Question: In my web i allow user to post comment with there name and picture. I have notice one issue that when some one post bigger picture in comment using html code it run out of comment box. so all i want is thing should stay inside a comment box. not matter how big picture they post. i have posted all detail below kindly help thanks :|

My html
'''
<div class="mycomment">
<div id="postpic">
<img id="profile_pic" width="50px" height="150px" src="image/user/1.gif" class="">
</div>
<div class="mycommentpost">
<a class="postername" href="profile.php?userID=1">Deepak Kumar: </a><br>
<img src="http://i00.i.aliimg.com/wsphoto/v0/789295022/-font-b-Easter-b-font-day-font-b-Bunny-b-font-ears.jpg" width="650" height="350" alt="">
</div>
</div>
'''
My css:
'''
.mycomment {
font-weight: normal;
color: #000000;
border: 2px solid #DEDEDE;
letter-spacing: 1pt;
font-family: arial, helvetica, sans-serif;
float: left;
width: 550px;
margin: 20px 0;
}
#postpic {
float: left;
width: 70px;
}
.mycommentpost {
font-weight: normal;
color: #000000;
letter-spacing: 1pt;
width: 480px;
float: right;
}
.postername {
color: #580000;
font-weight: bold;
font-size: 1em;
text-decoration: none;
}
'''
Comment here is just a picture:
'''
<img src="http://i00.i.aliimg.com/wsphoto/v0/789295022/-font-b-Easter-b-font-day-font-b-Bunny-b-font-ears.jpg" width="650" height="350" alt="">
'''
By adding this ->
'''
.mycommentpost > img{
max-height: XXXpx !important;
max-width: XXXpx !important;
}
'''
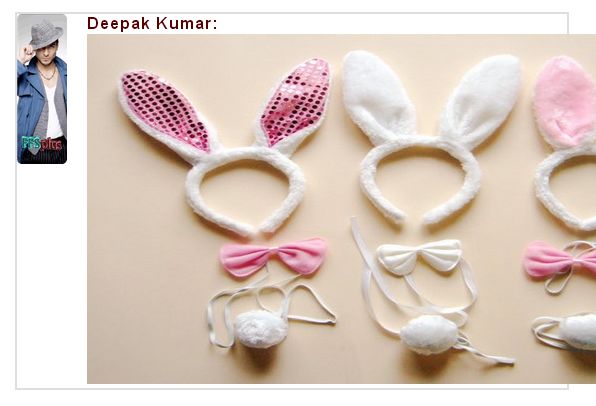
Answer: Add to your CSS
'''
.mycommentpost > img{
max-height: XXXpx !important;
max-width: XXXpx !important;
}
'''
This way you will limit the max sizes of added images..